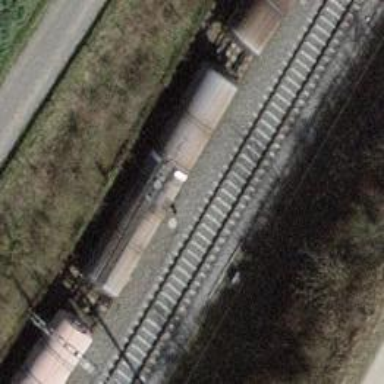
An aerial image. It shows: Railway switch.